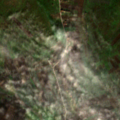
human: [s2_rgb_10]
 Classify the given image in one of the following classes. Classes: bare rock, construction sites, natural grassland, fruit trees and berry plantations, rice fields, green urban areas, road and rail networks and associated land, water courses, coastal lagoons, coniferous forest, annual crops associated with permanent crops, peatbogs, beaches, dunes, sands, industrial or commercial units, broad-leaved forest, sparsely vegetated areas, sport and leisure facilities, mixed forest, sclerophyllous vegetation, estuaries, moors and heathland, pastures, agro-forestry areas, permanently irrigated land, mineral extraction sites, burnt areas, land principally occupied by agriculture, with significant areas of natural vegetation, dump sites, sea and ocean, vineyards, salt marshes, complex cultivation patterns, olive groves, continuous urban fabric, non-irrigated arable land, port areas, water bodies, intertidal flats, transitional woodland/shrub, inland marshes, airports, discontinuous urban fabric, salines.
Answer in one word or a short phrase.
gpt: non-irrigated arable land, complex cultivation patterns, natural grassland